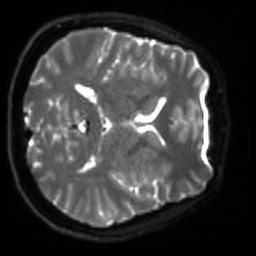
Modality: sbref
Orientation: axial
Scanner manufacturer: siemens
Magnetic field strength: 3 T
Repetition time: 4 s
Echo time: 0.0594 s